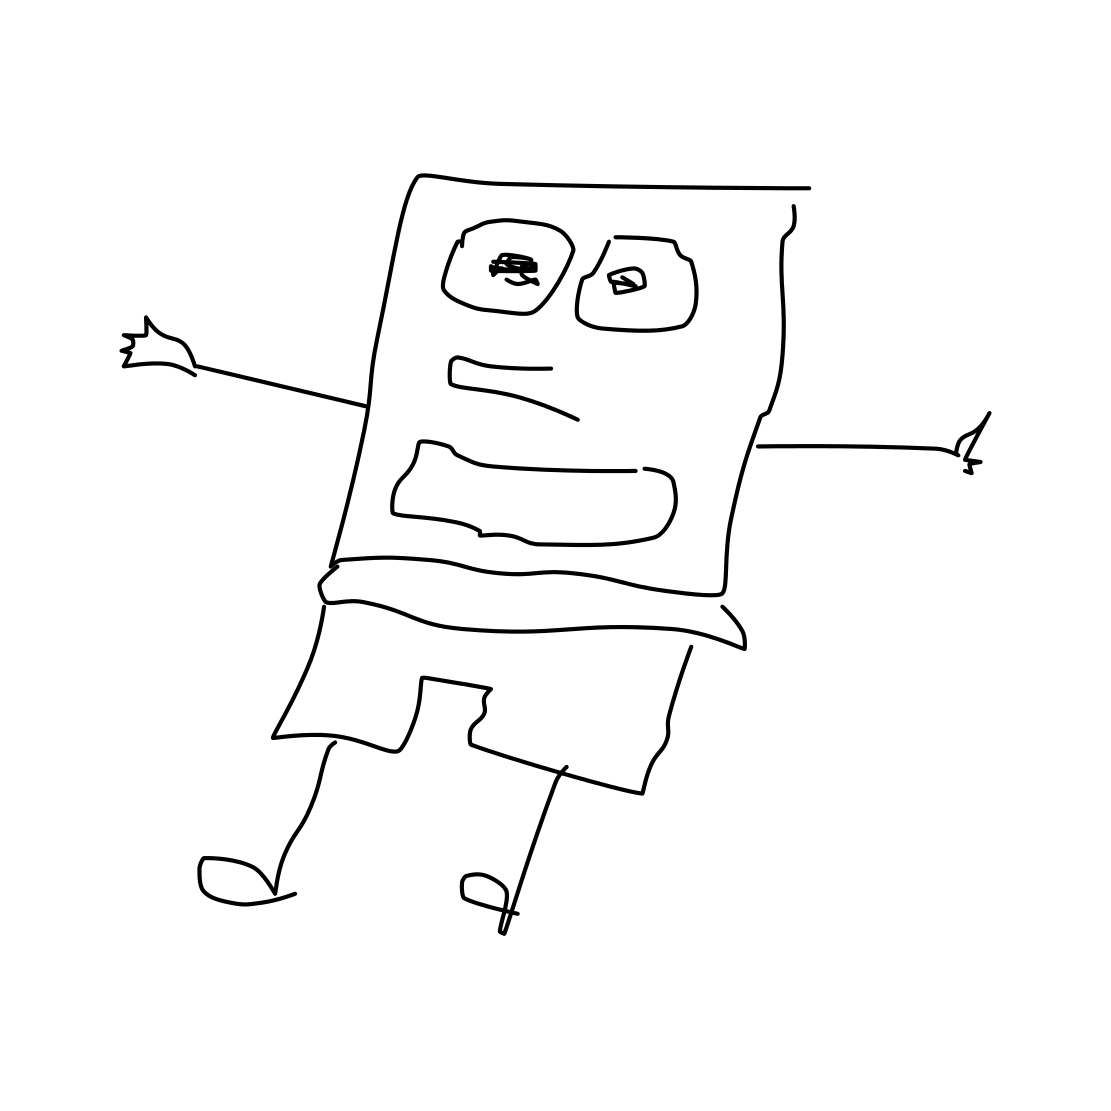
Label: sponge bob